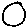
Label: circle